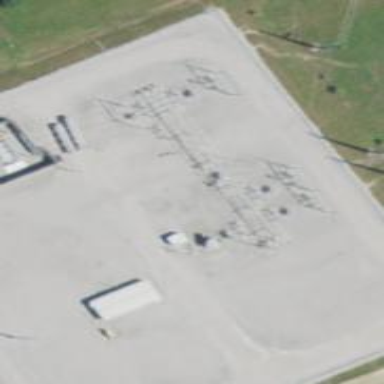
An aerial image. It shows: Switch used for power control.